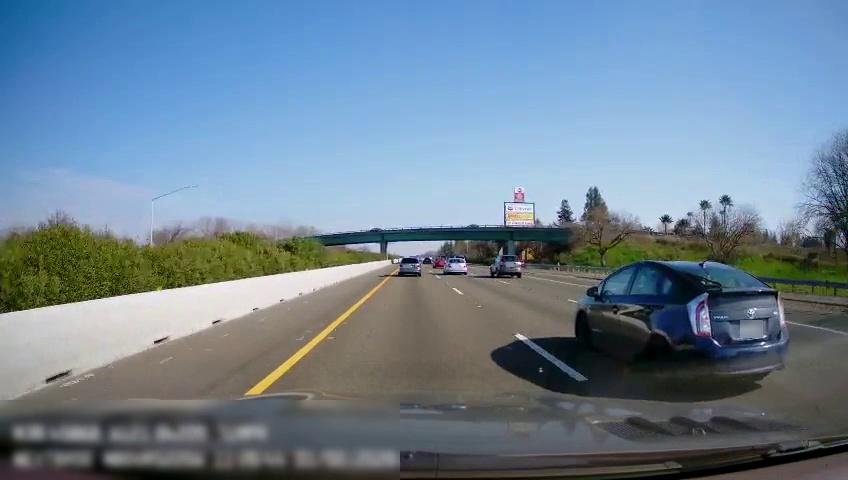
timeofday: Day
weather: Sunny
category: Drivable Space
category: Vehicles | SUV
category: Vehicles | SUV
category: Vehicles | Car
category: Vehicles | Car
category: Vehicles | SUV
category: Vehicles | Car
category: Lanes | Current Lane
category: Lanes | Current Lane
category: Lanes | Alternate Lane
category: Lanes | Alternate Lane